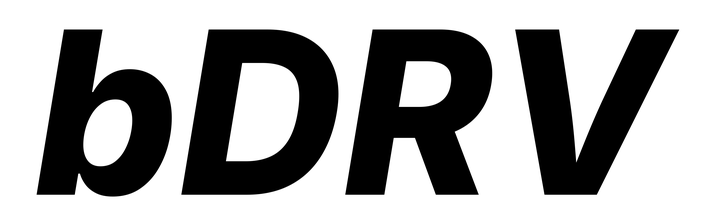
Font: Inter-Italic_ExtraBold_Italic